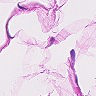
Metastatic tissue present: no